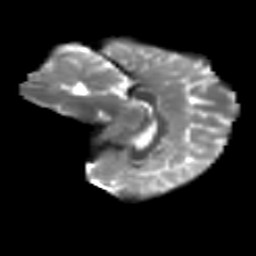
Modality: T2w
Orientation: sagittal
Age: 10
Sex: female
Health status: ill
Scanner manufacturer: ge
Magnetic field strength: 3 T
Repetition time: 6.752 s
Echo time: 0.079 s